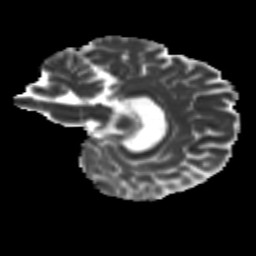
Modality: MD
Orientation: sagittal
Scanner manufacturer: siemens
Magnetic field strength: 3 T
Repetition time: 9.2 s
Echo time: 0.084 s